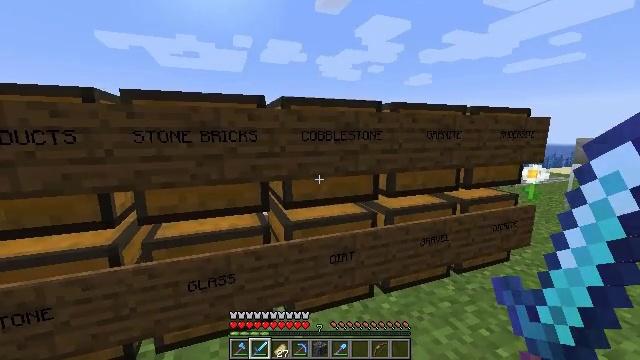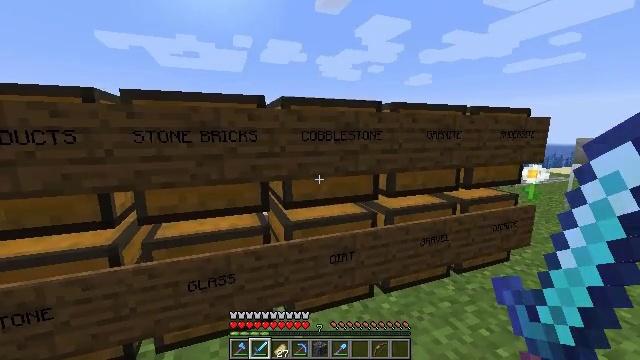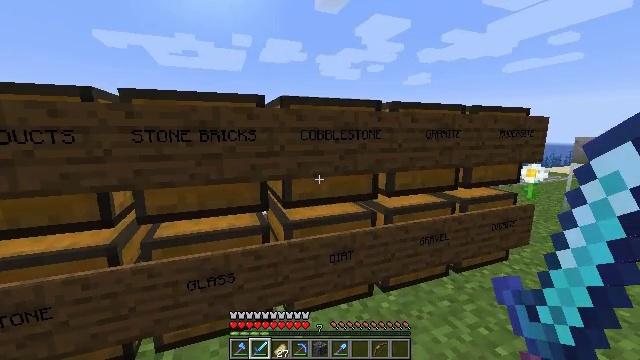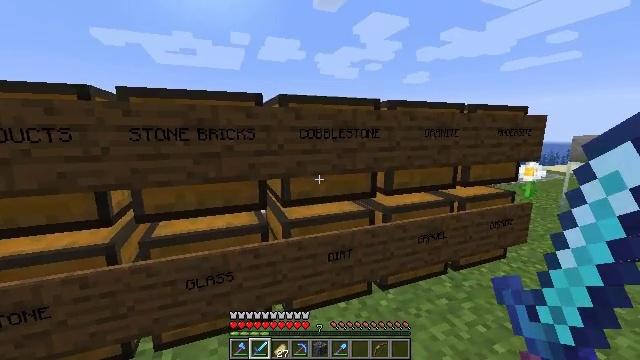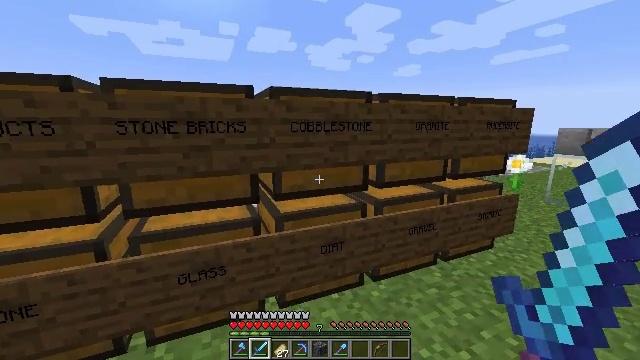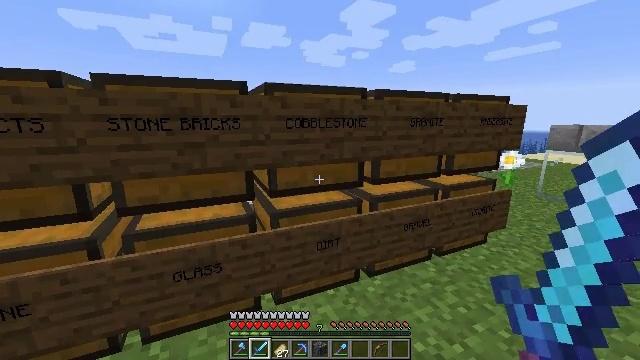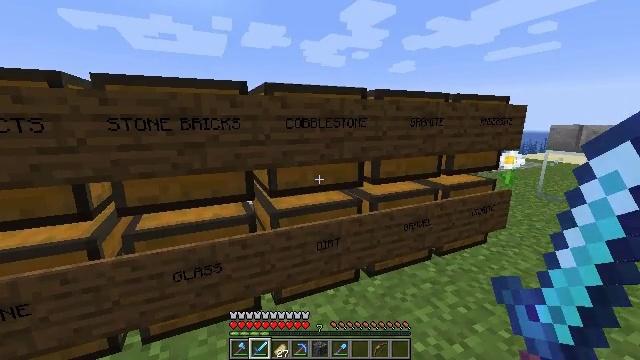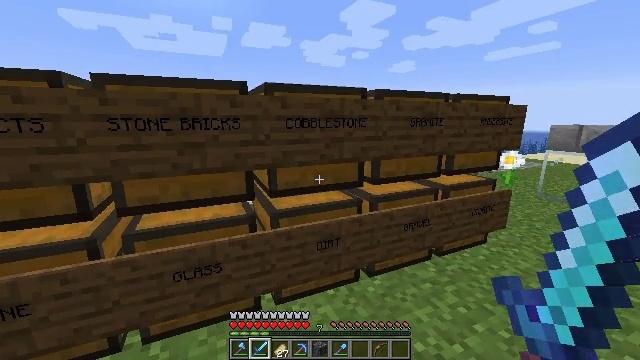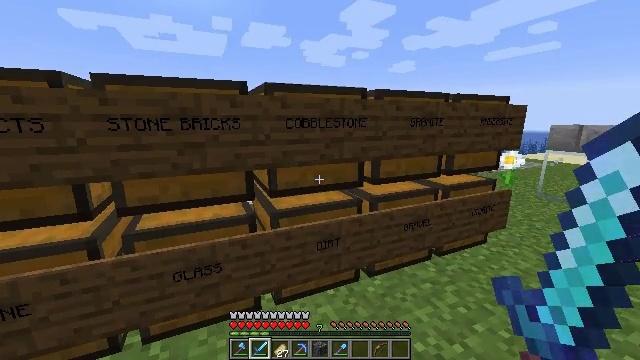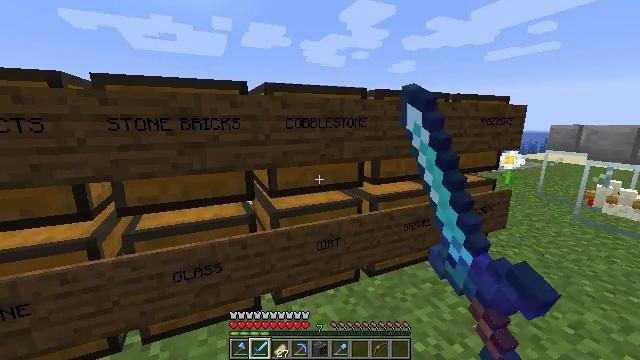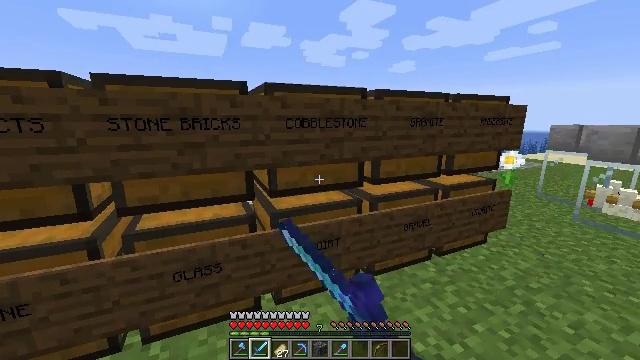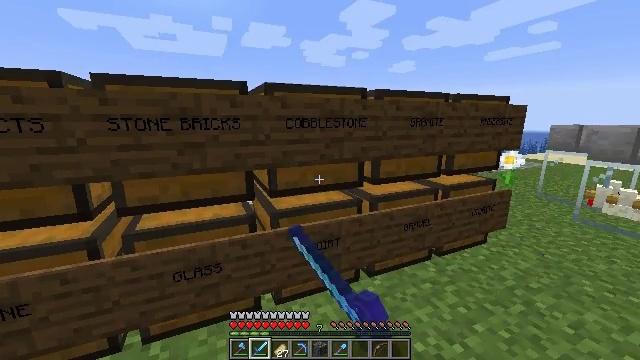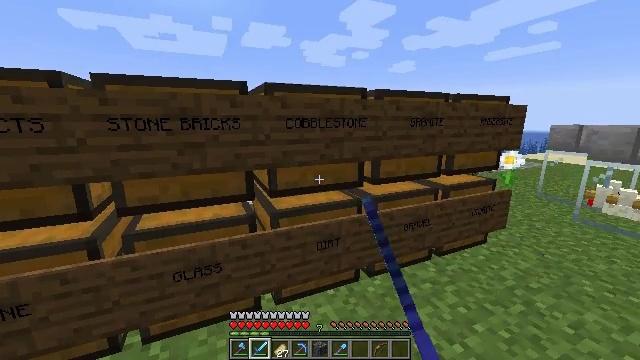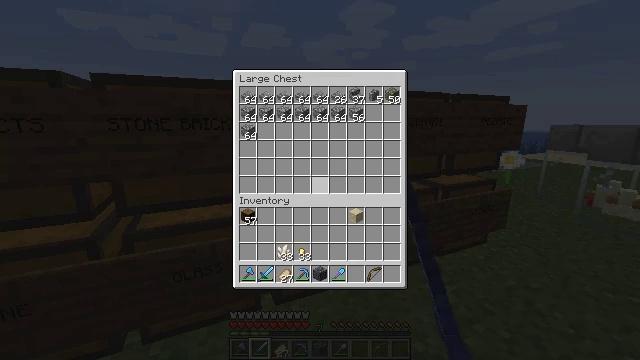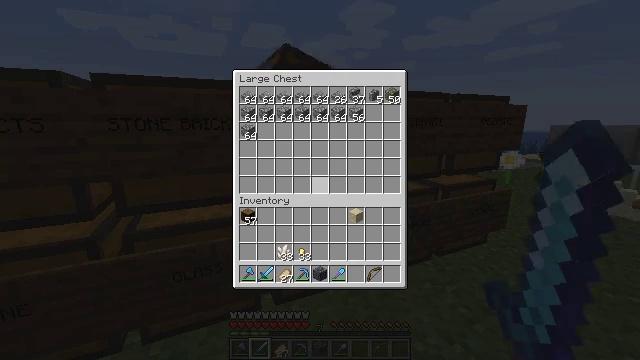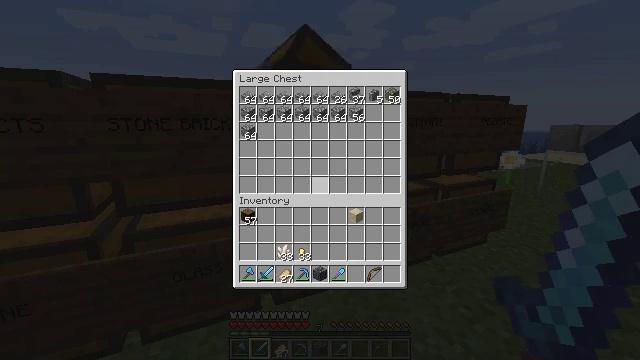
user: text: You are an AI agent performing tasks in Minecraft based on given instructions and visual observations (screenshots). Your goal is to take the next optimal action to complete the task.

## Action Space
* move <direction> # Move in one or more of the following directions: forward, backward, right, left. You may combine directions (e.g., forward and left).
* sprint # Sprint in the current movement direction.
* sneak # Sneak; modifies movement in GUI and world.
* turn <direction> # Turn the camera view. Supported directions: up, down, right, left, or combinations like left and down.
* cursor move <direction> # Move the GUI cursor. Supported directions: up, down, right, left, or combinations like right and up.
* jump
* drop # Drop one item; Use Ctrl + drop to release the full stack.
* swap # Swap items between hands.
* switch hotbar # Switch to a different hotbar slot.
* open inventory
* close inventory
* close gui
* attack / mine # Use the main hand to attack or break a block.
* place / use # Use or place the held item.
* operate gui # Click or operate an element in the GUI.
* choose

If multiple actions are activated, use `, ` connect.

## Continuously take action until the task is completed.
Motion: motion action
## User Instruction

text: Open a crafting table to craft an iron trapdoor.
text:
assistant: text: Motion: no_op
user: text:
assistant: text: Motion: no_op
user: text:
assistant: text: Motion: no_op
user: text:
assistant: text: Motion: turn right and down
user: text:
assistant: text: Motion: turn right
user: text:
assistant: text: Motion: no_op
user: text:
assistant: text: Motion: no_op
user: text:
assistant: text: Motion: use / place
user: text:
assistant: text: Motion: use / place
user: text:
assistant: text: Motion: use / place
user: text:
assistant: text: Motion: no_op
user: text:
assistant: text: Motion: no_op
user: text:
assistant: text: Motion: open gui
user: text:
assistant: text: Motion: no_op
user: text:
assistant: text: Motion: no_op
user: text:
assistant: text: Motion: no_op
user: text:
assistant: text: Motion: no_op
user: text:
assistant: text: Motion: no_op
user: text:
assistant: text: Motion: no_op
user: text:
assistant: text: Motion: no_op
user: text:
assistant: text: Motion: no_op
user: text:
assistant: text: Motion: no_op
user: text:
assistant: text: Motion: no_op
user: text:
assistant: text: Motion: no_op
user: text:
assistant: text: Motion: no_op
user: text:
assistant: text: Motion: no_op
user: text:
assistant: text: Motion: no_op
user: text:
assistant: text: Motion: no_op
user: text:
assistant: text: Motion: no_op
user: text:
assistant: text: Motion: no_op